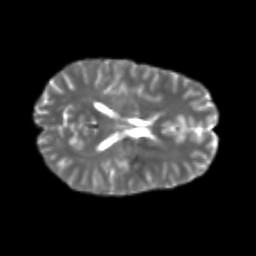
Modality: T2w
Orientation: axial
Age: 25
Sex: female
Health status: healthy
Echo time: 0.074 s